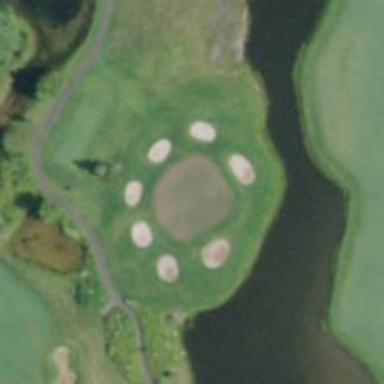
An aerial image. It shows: View of golf hole.